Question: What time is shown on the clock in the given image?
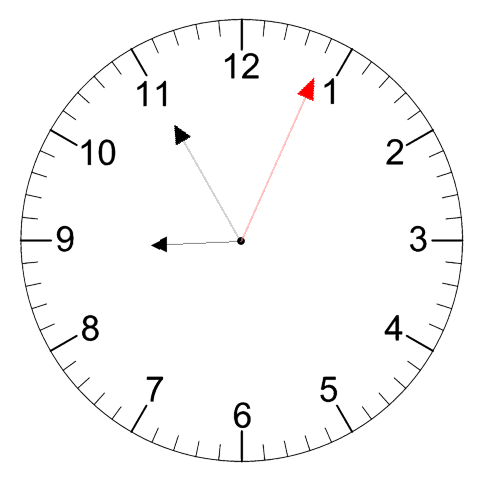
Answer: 08:55:04